Question: I'm trying to upload my app to iTunes Connect with Xcode. I chose product > archive, choose my account, it compiles and when I try to upload it hand for a long time on:
'''
Uploading Archive
Sending API usage to iTunes Connect...
'''
Then it shows an error message:

I've restarted Xcode and the entire machine but still it keeps repeating itself.
What's wrong here?
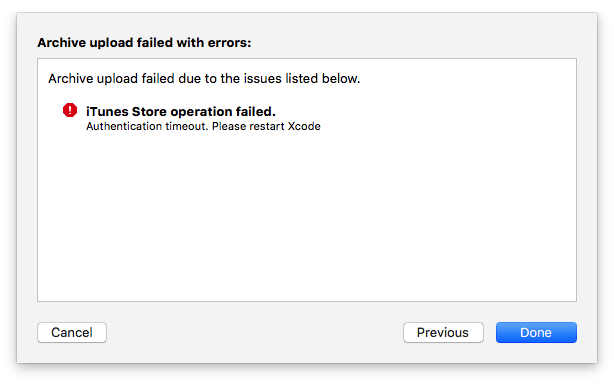
Answer: My solution was to install Application Loader. At first it seemed like it's stuck as well, but after about 10 minutes it started uploading.